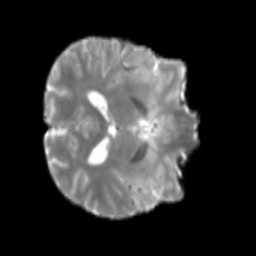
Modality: T2w
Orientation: axial
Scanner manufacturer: siemens
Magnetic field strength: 3 T
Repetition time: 4 s
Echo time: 0.0594 s